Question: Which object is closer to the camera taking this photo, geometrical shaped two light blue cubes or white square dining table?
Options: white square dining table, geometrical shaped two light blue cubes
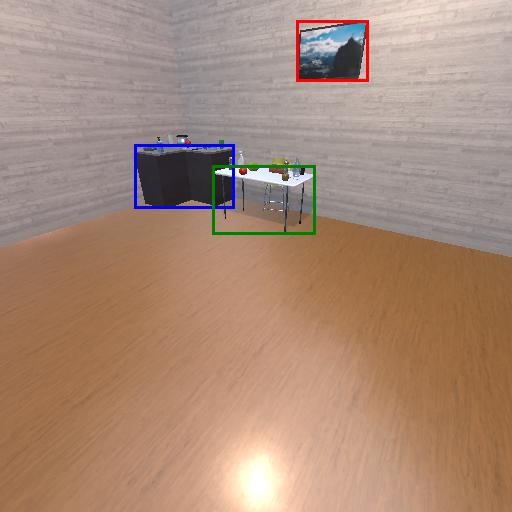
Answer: white square dining table